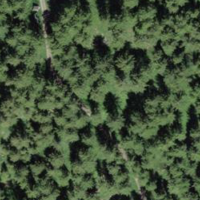
EUNIS habitat code: 43
Species observed at this site:
Rumex alpinus